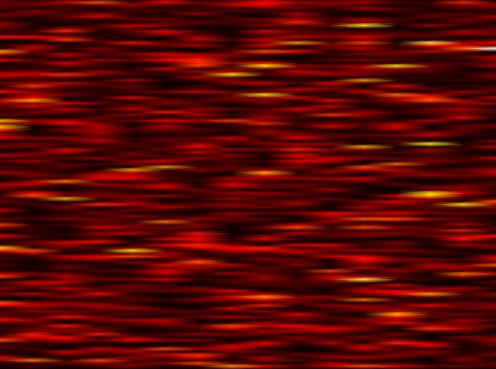
Label: UFMC